Question: I am making a Google Apps Script for Google Docs with a side panel.
I would like to match the style of buttons, scroll bars, etc. that Google Docs has.

FYI, a lot of the CSS seems to have be minified/obfuscated.
'''
scb-button-icon
jfk-star
'''
Where might I find such a thing?
I would have thought Google Apps Script might have provided something like this, since consistency makes the UX better.
If the official source is not available, is an unofficial one available?
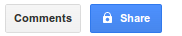
Answer: EDIT: Sidebar CSS is now freely available, see <URL>.
---
For research only, of course:
- - '<style>''</style>'- <URL>
At this point, you've got a CSS file that can be experimentally built into your for-personal-use-only app. Browser inspectors are handy for determining the HTML others have used to produce the UI elements you want to learn from.
Here's my own little experiment, a sidebar in a Google Doc, with an assortment of elements: